Question: I am building an ASP.NET Core web application and would like to style certain text in my result table a different color than the rest of the table. For example:

I am trying to do this in JavaScript but seem to be running into issues because the data is generated on the page from the model after a Search button is clicked with the selected parameters. Here is what I have in my HTML Razor page:
'''
@foreach (var item in Model.SecurityLog)
{
<tr>
<td style="width:7% !important" id="eventType">
@Html.DisplayFor(modelItem => item.EventType.Name)
</td>
<td style="width:9% !important">
@Html.DisplayFor(modelItem => item.ContactName)
</td>
}
'''
Here is the JavaScript code that is also on the Razor page:
'''
var text = document.getElementById("searchString");
var str = text.innerHTML;
var reg = /RL Solution Required/ig;
var toStr = String(reg);
var search = (toStr.replace('\/g', '|')).substring(1);
var searches = search.split("|");
if (searches.indexOf("RL Solution Required") > -1) {
str = str.replace(/RL Solution Required/g, '<span style="color:red;">R/L Solution Required</span>');
}
document.getElementById("searchString").innerHTML = str;
'''
I am trying to get the RL Solution Required font to be in red. I am not experiencing any errors with this code but the font is black.
Thanks in advance and any help is appreciated.
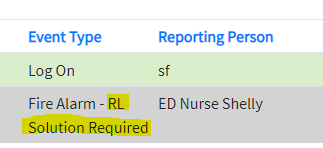
Answer: You don't need to use Javascript for this. Just use Razor.
'''
@foreach (var item in Model.SecurityLog)
{
<tr>
<td style="width:7% !important">
@{
string eventType = item.EventType.Name;
}
@if(eventType.Contains("RL Solution Required"){
<span style="color:red;">@Html.DisplayFor(modelItem => eventType)</span>
}else{
@Html.DisplayFor(modelItem => eventType)
}
</td>
<td style="width:9% !important">
@Html.DisplayFor(modelItem => item.ContactName)
</td>
}
'''